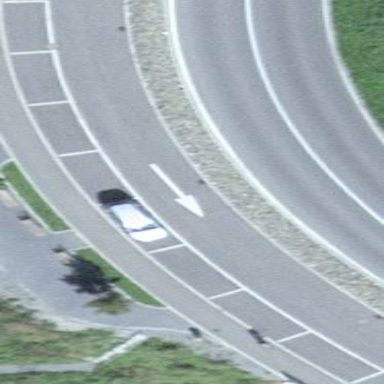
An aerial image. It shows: Parallel street-side parking with asphalt surface.